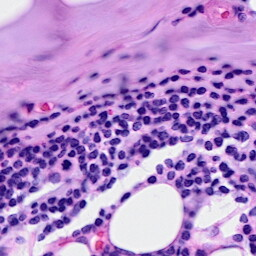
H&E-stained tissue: Breast